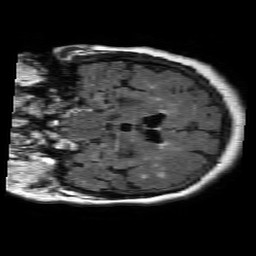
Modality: FLAIR
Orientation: coronal
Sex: female
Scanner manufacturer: philips
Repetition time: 11 s
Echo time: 0.125 s